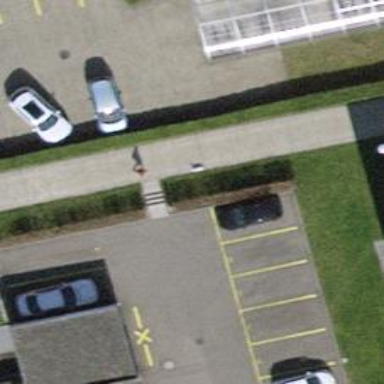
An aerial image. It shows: Road with steps.